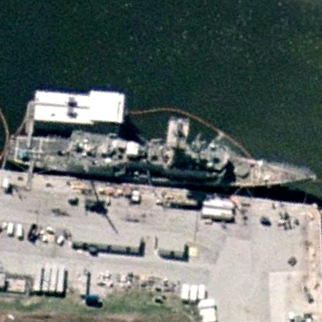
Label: cruiser